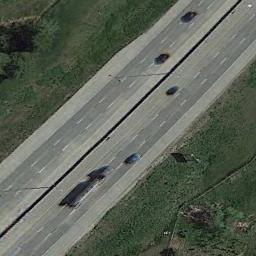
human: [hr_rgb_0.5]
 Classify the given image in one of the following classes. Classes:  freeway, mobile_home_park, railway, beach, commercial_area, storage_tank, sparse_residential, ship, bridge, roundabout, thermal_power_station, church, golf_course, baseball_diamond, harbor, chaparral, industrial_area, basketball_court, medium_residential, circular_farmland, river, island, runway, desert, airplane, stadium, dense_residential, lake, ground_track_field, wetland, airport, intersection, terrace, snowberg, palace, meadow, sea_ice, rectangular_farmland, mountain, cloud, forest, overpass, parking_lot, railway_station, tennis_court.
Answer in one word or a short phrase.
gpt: freeway